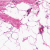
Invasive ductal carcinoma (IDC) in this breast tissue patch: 0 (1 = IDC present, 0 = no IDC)